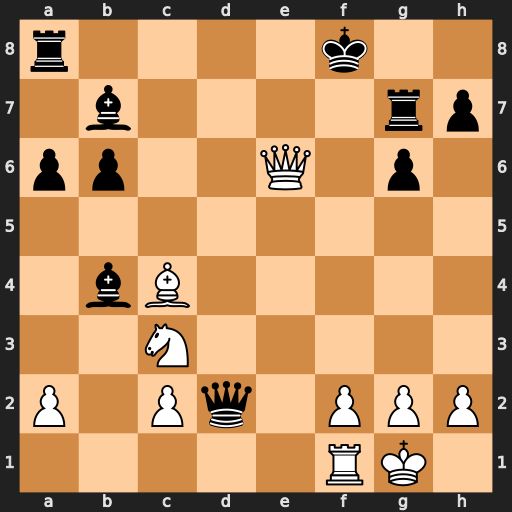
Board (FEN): r4k2/1b4rp/pp2Q1p1/8/1bB5/2N5/P1Pq1PPP/5RK1
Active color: w
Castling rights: -
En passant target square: -
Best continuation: Qf6+ Ke8 Qxg7